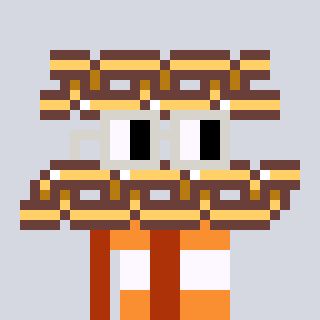
a pixel art character with square light gray glasses, a chain-shaped head and a hotbrown-colored body on a cool background